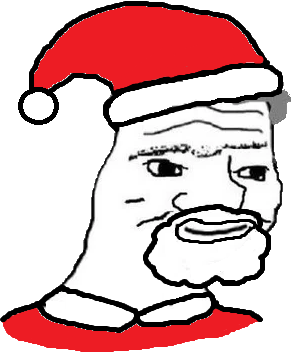
Label: 5_Boomer